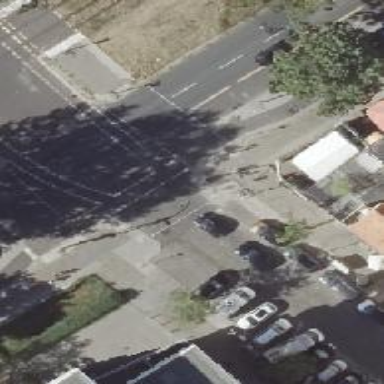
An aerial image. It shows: Crossing with traffic signals and kerb extensions on both sides.